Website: apple
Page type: billing-address
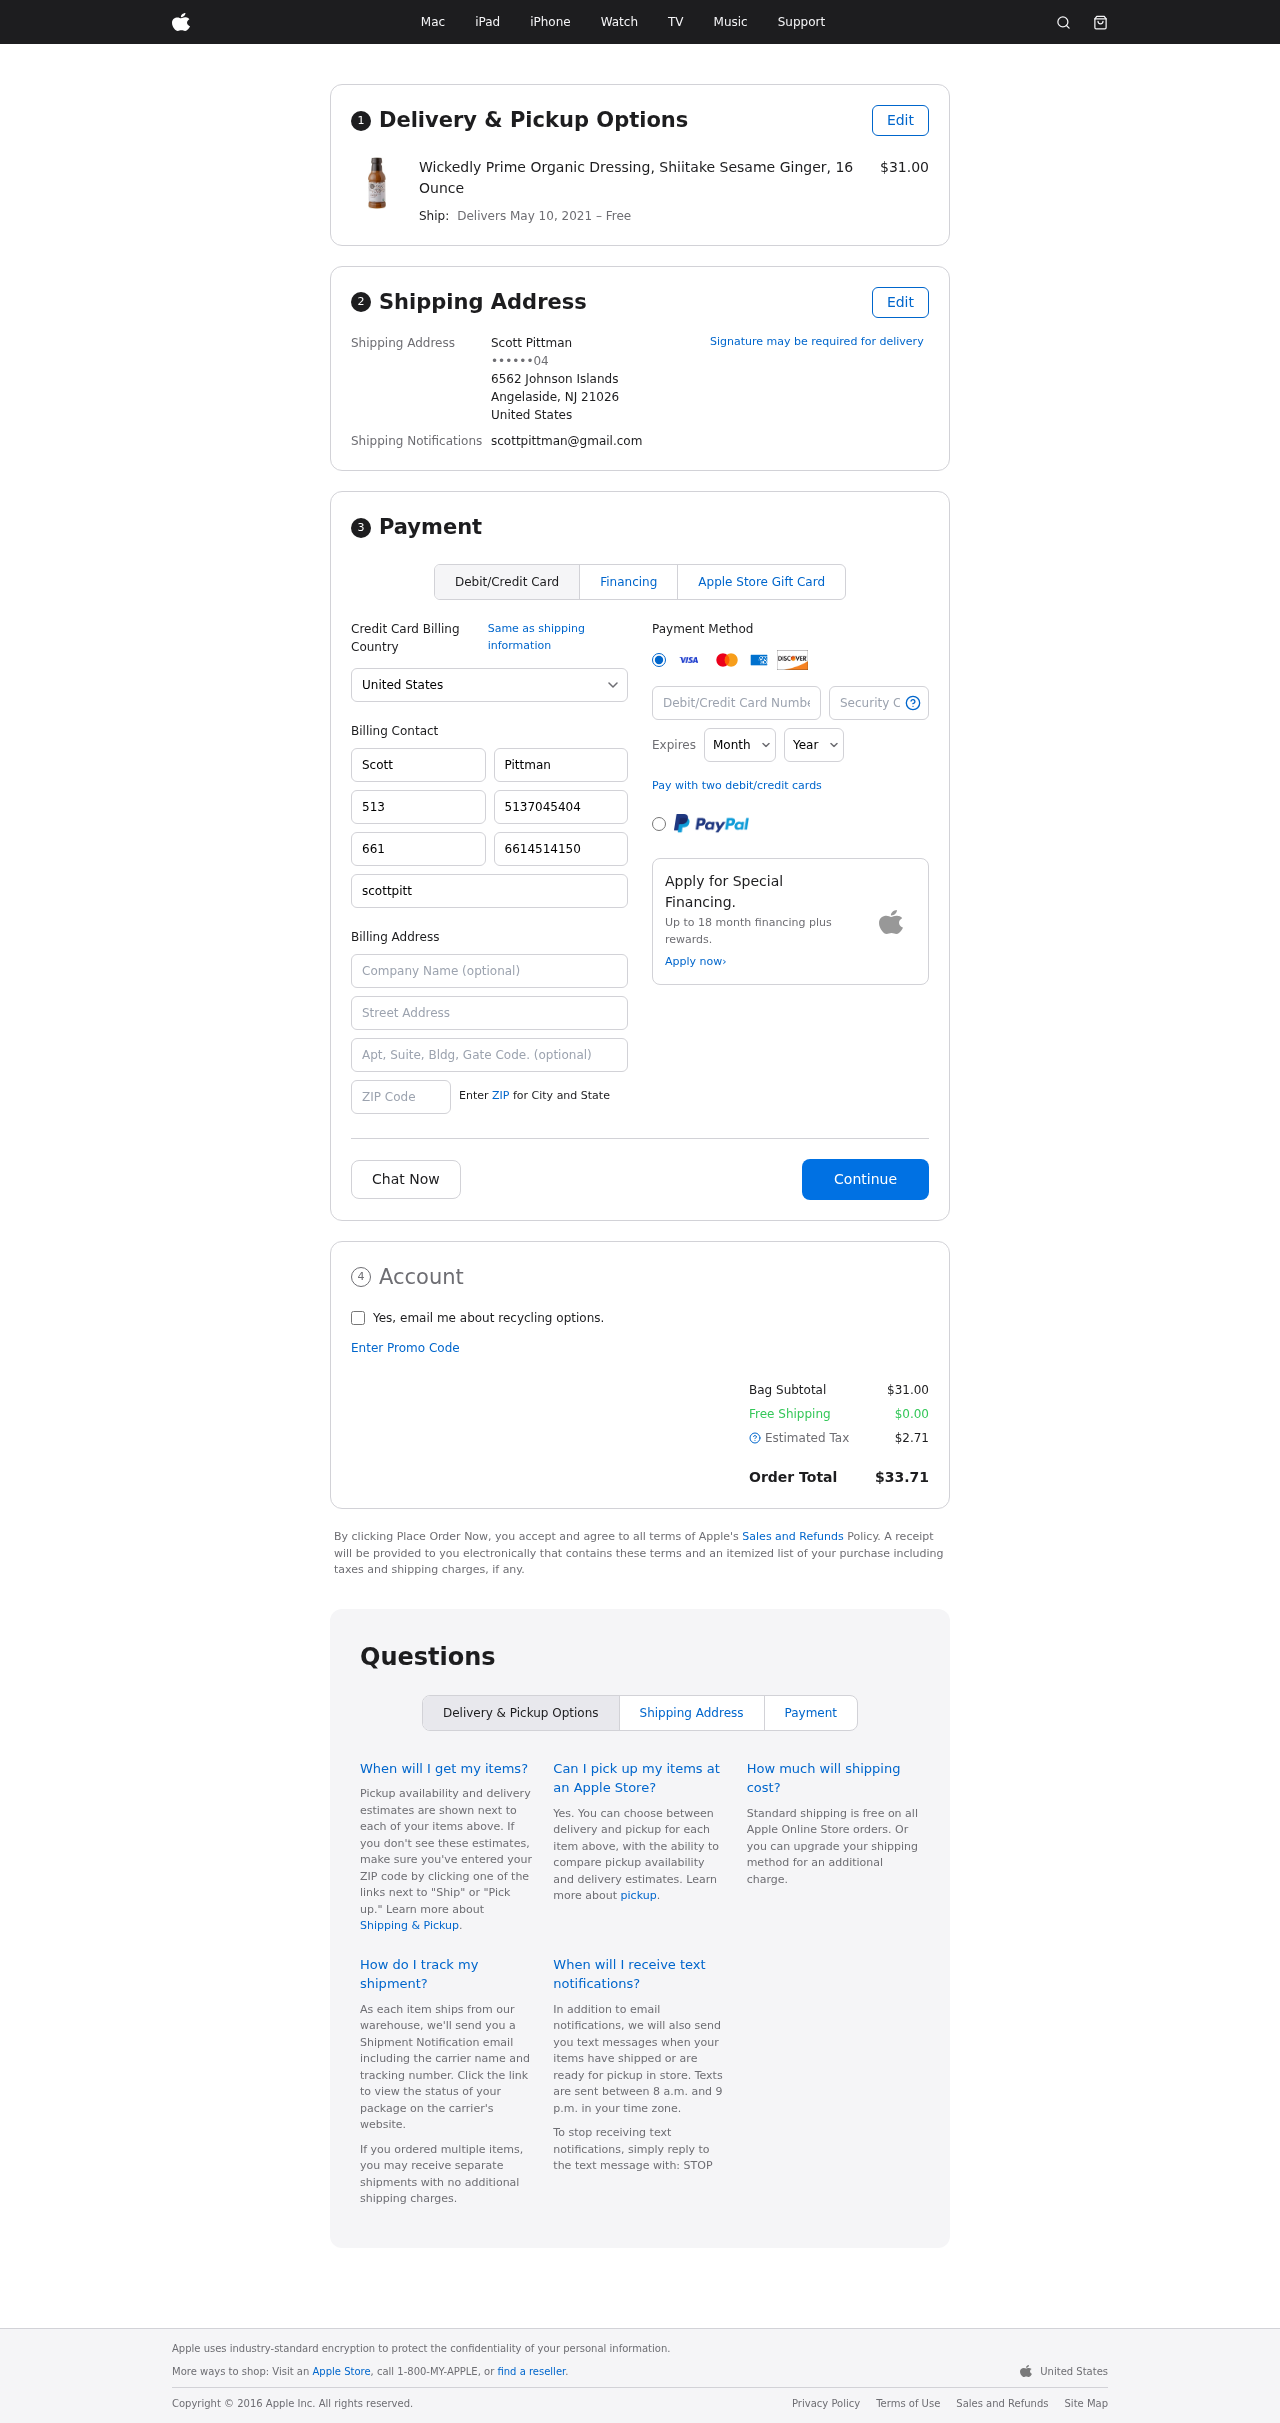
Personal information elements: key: PII_CARD_CVV
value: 438
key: PII_CARD_EXPIRY_MONTH
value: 10
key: PII_CARD_EXPIRY_YEAR
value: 29
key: PII_CARD_NUMBER
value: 4321 5236 1914 4681
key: PII_CITY_STATE_ZIP
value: Angelaside, NJ 21026
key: PII_COUNTRY
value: United States
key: PII_EMAIL
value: scottpittman@gmail.com
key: PII_FULLNAME
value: Scott Pittman
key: PII_STREET
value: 6562 Johnson Islands
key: PII_PHONE_MASKED
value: ••••••04
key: PII_BILLING_FIRSTNAME
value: Scott
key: PII_BILLING_LASTNAME
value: Pittman
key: PII_BILLING_PHONE_AREA
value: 513
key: PII_BILLING_PHONE
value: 5137045404
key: PII_BILLING_PHONE_ALT_AREA
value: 661
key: PII_BILLING_PHONE_ALT
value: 6614514150
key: PII_BILLING_EMAIL
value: scottpittman@gmail.com
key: PII_BILLING_STREET
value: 6562 Johnson Islands
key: PII_BILLING_POSTCODE
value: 21026
Product elements: key: PRODUCT1_NAME
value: Wickedly Prime Organic Dressing, Shiitake Sesame Ginger, 16 Ounce
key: PRODUCT1_PRICE
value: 31
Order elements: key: ORDER_DELIVERY_DATE
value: May 10, 2021
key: ORDER_SUBTOTAL
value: $31.00
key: ORDER_SHIPPING_COST
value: $0.00
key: ORDER_TAX
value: $2.71
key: ORDER_TOTAL
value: $33.71